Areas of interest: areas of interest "Hangzhou Hongyang Logistics Co., Ltd."
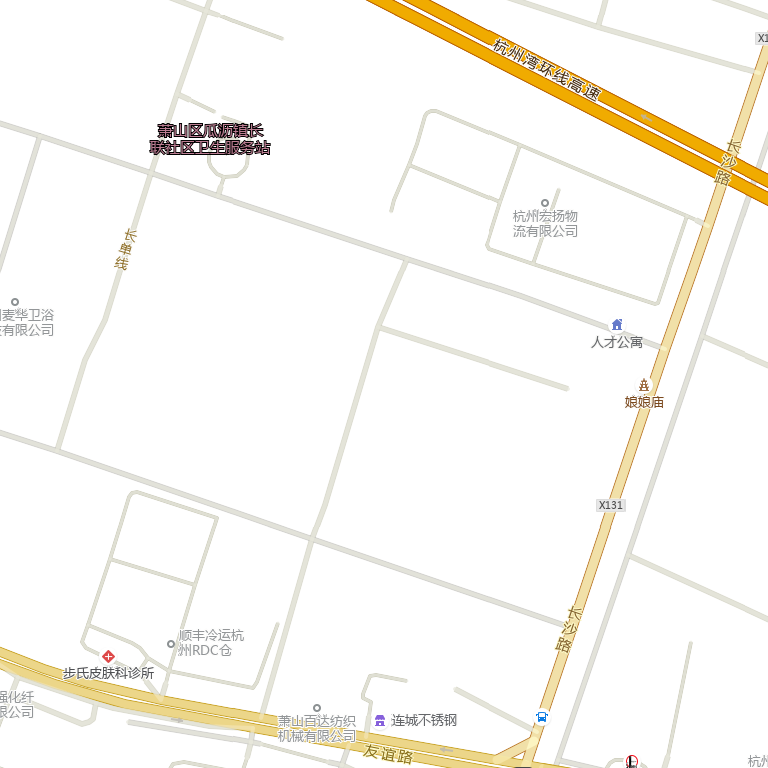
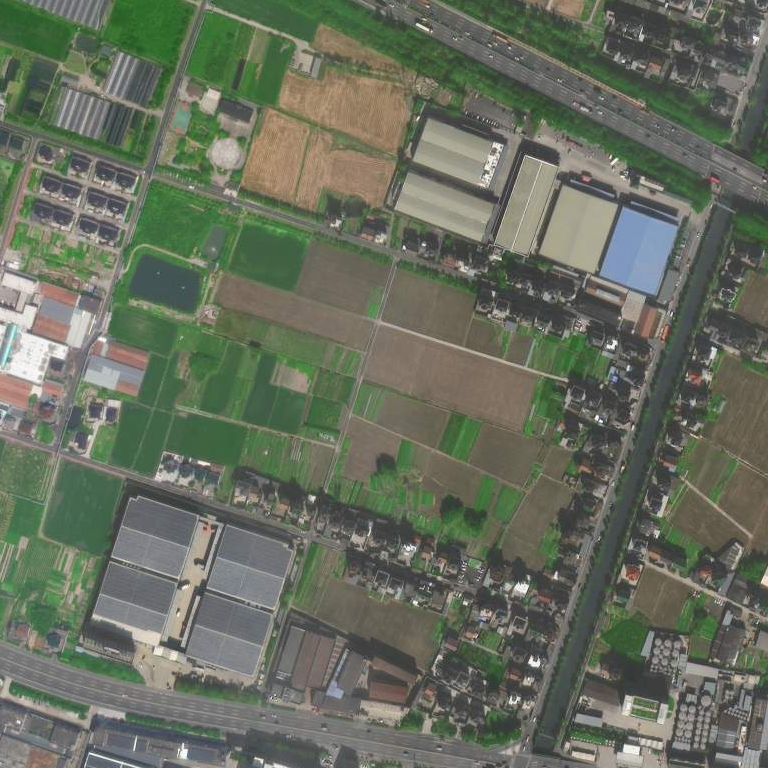